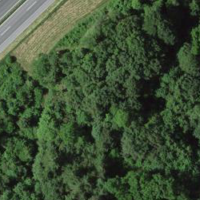
EUNIS habitat code: 41
Species observed at this site:
Buteo buteo
Sambucus racemosa